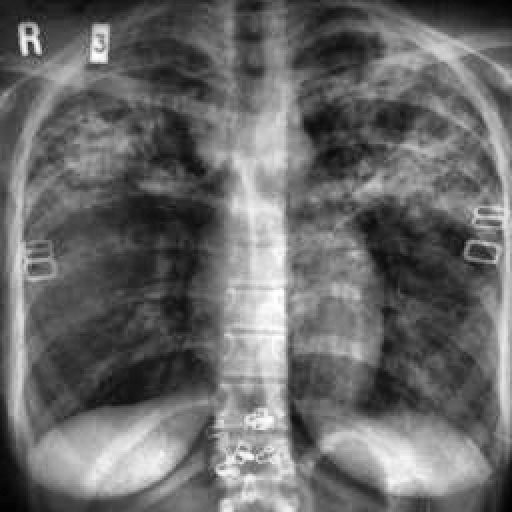
Finding: TUBERCULOSIS